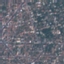
Land use / land cover class: Residential